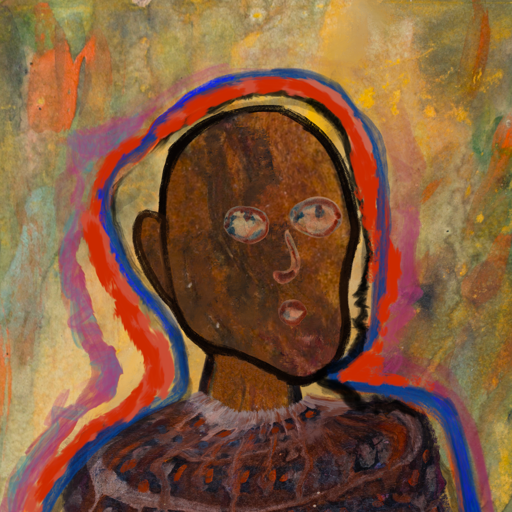
Background: Comrade, Head And Neck Side: Mosgoul, Face Side: Orphan, Bust: Hypocrite, Hair Side: Experience, Head Accessory: Blank, Second Necklace: Blank, Necklace: Blank, Baby: Blank